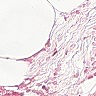
Metastatic tissue present: no